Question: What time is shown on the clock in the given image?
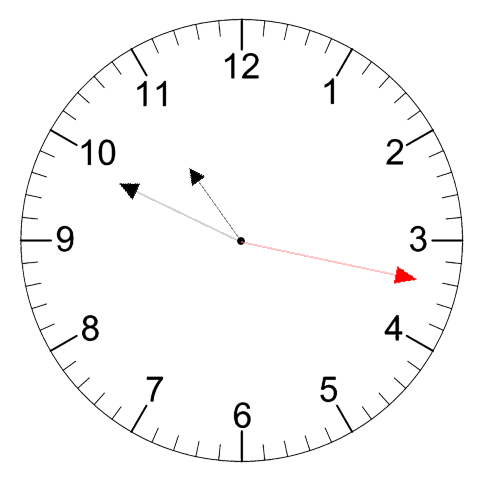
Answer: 10:49:17